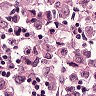
Metastatic tissue present: yes